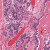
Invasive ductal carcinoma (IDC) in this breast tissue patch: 0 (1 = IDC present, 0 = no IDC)